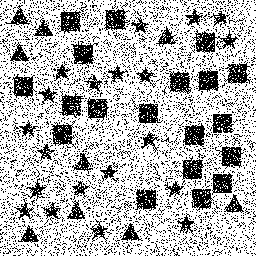
Squares: 19
Triangles: 9
Stars: 20
Total shapes: 48